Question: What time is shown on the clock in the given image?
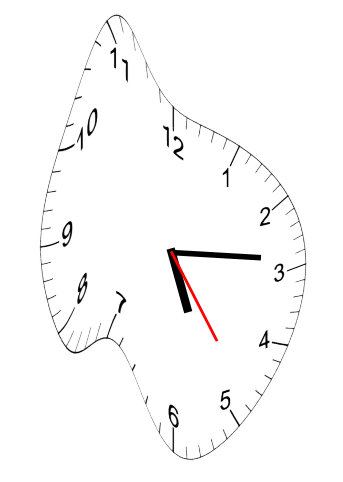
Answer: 05:14:24